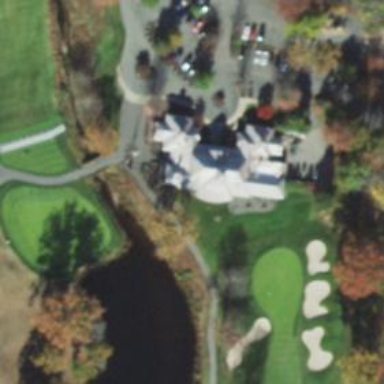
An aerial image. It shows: Clubhouse for golf.